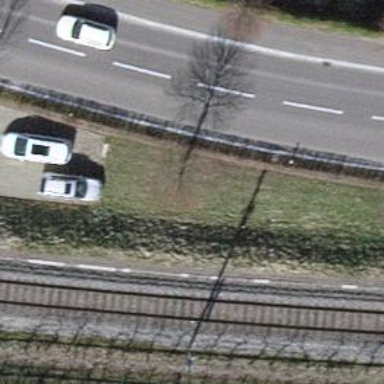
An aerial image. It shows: Hedge barrier.